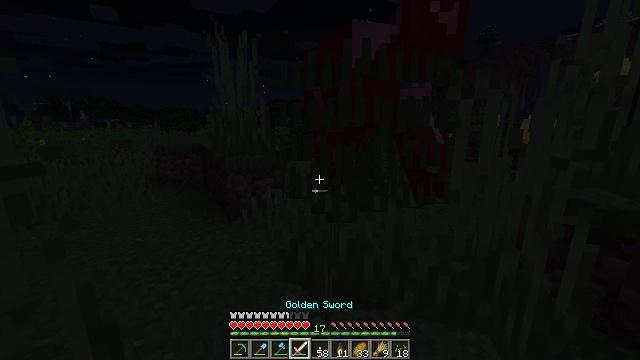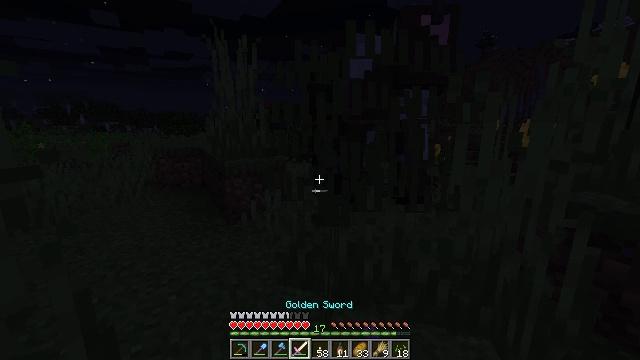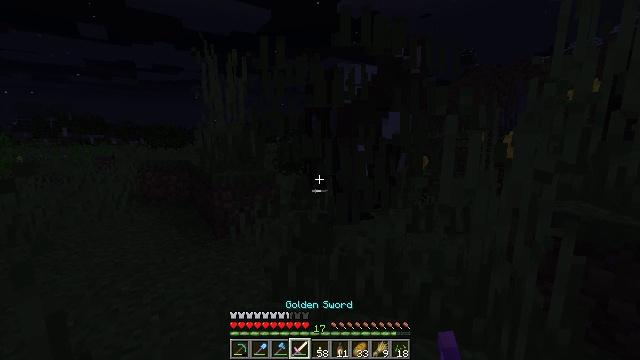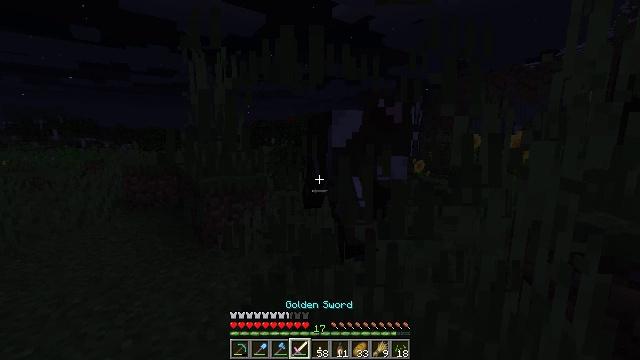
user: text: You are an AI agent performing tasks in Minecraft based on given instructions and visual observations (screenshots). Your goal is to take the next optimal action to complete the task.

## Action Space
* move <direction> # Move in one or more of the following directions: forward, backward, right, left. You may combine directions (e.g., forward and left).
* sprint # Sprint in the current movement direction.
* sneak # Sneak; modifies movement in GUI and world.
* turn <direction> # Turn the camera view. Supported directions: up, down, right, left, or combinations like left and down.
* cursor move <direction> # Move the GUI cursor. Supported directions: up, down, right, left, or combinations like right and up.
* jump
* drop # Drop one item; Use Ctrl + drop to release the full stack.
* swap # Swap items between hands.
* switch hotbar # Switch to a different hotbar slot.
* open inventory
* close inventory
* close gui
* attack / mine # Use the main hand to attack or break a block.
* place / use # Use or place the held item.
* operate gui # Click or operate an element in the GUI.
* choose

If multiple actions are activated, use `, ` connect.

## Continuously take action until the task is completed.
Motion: motion action
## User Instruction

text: Harvest tall grass for seeds.
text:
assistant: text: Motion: attack / mine
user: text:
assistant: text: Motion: move forward, turn right and up
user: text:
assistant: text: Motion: move forward, turn right, attack / mine
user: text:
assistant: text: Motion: attack / mine